Interaction volume radius: 10 \u00c5
Interaction volume height: 10 \u00c5
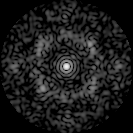
Disorder parameter: 0.7153